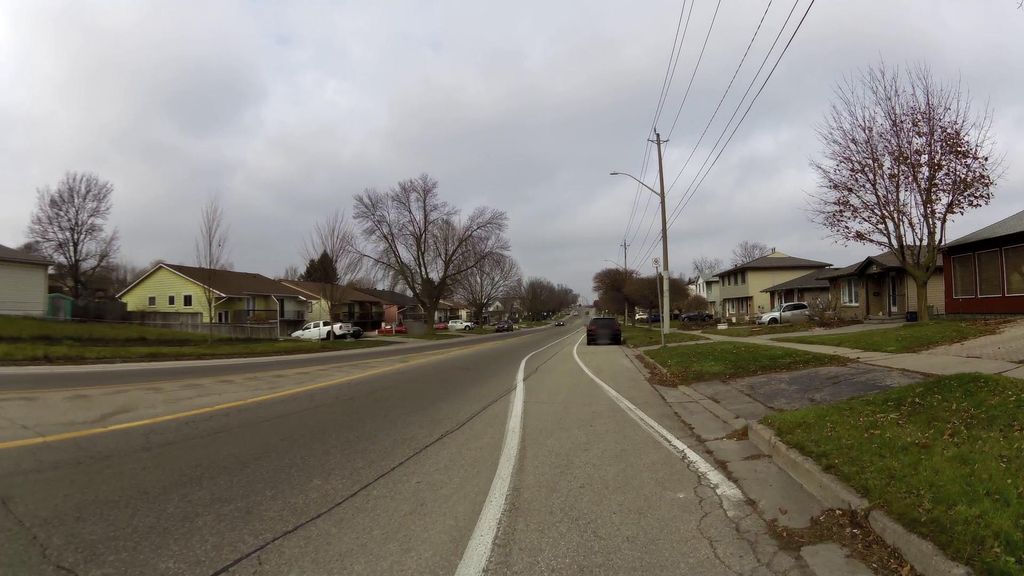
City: kitchener-waterloo